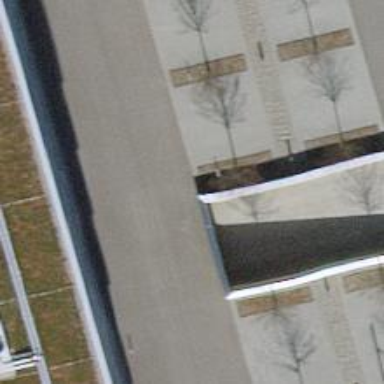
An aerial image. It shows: Parking entrance.